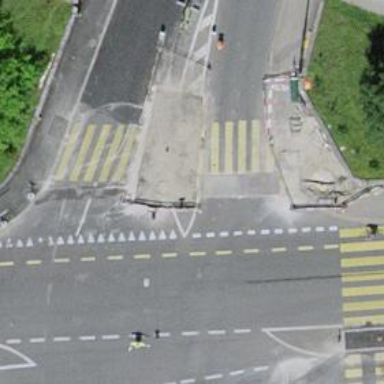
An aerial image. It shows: Crossing with traffic signals and pedestrian island.